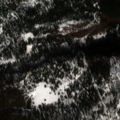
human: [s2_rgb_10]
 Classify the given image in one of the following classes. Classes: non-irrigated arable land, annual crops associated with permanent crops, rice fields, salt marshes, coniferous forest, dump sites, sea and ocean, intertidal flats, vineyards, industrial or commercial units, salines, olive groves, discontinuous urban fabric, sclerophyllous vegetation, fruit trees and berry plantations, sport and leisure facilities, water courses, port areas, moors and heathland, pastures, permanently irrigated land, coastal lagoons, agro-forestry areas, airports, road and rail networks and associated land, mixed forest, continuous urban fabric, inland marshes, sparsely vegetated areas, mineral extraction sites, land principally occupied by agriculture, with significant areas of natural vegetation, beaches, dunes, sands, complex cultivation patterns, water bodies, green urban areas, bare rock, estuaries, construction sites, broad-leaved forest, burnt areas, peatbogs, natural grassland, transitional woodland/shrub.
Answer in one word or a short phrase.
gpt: coniferous forest, mixed forest